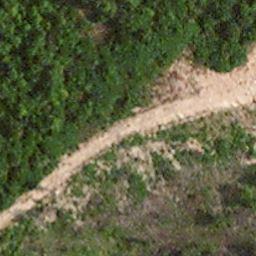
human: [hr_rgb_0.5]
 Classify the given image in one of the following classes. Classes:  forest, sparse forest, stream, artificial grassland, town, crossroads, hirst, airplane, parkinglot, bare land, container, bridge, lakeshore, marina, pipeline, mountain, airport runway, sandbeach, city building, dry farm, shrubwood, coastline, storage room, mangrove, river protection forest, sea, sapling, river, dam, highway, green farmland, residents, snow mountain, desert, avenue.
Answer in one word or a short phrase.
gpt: avenue